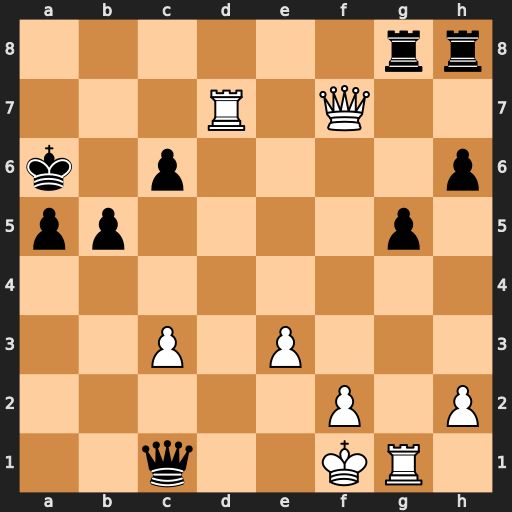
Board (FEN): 6rr/3R1Q2/k1p4p/pp4p1/8/2P1P3/5P1P/2q2KR1
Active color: w
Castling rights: -
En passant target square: -
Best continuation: Kg2 Qxg1+ Kxg1